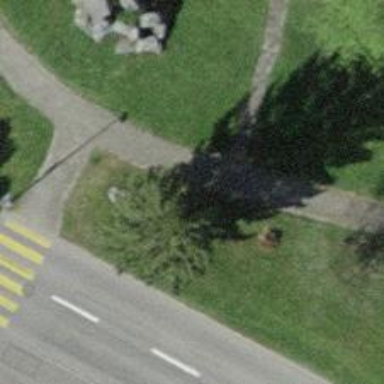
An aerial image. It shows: Brown bench.